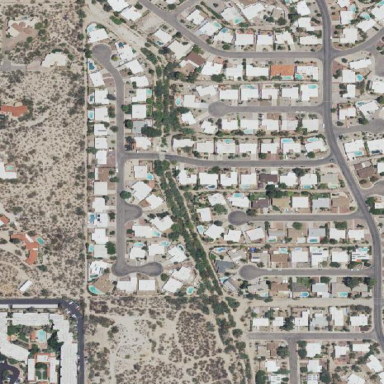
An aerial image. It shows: Residential area.